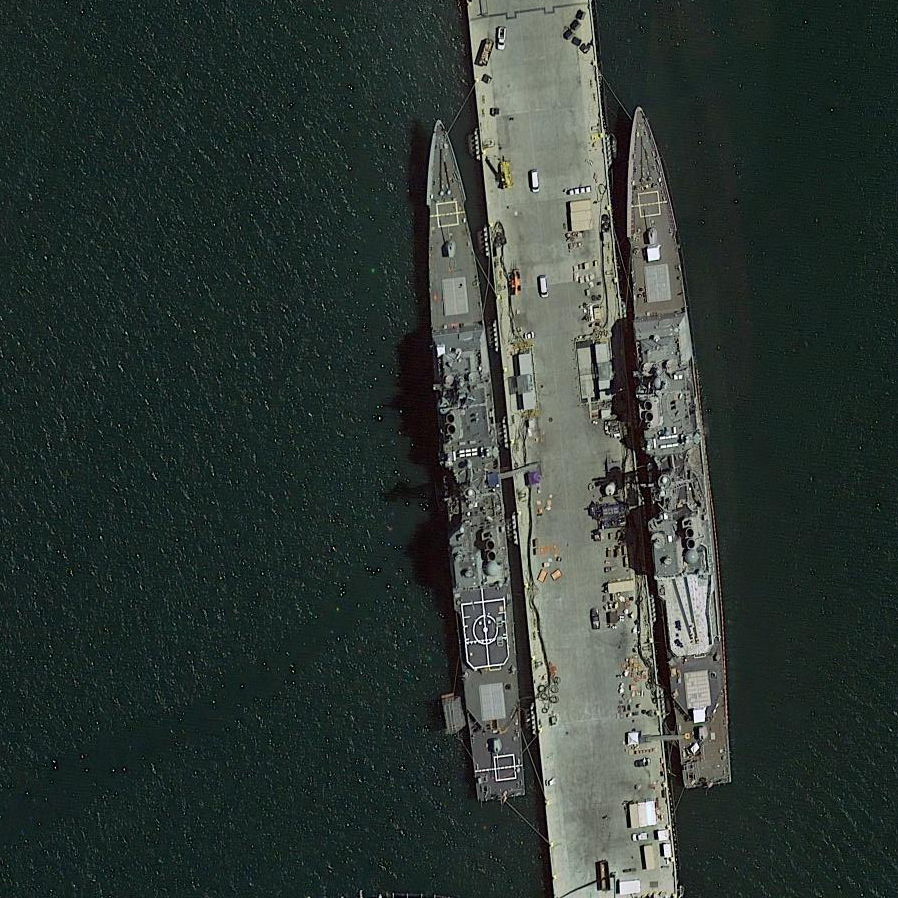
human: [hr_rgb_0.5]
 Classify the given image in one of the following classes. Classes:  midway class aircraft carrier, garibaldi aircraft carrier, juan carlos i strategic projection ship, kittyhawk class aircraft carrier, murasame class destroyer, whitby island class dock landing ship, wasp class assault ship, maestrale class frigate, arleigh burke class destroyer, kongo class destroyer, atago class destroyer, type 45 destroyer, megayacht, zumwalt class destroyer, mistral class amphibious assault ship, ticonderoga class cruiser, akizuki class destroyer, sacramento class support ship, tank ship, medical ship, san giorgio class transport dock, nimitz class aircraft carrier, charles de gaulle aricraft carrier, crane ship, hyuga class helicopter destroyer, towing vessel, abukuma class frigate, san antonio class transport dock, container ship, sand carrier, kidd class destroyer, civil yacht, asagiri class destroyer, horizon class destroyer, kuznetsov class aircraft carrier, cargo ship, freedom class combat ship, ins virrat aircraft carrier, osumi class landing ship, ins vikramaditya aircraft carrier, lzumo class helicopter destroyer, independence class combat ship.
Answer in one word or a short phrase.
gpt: Ticonderoga class cruiser